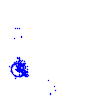
Particle: electron